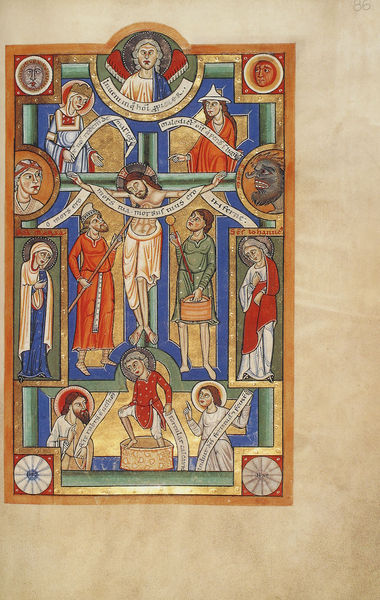
Titel: Stammheim Missale, Hildesheim
Schlagwörter: mann, köpfe, rot, gesichter, band, bibel, johannes, tod, sonne, gold, engel, lanze, nägel, mond, kreuz, altar, buchseite, christus, jesus, kreuzigung, teufel, mittelalter, mönch, maria, magdalena, miniatur, spruch, gottvater, longinus, evangeliar, luna, stephaton, klagefiguren